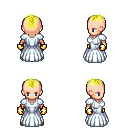
a pixel art fantasy rpg character, female body template, human, light skin, underdress, white pants, gold short mohawk hairstyle, gold gloves, maroon shoes, four views (front, back, left, right), 2x2 character sprite sheet, small pixel art, hard edges, no anti-aliasing